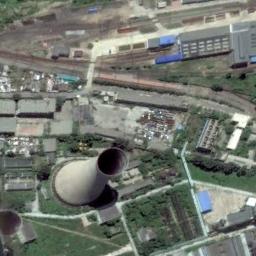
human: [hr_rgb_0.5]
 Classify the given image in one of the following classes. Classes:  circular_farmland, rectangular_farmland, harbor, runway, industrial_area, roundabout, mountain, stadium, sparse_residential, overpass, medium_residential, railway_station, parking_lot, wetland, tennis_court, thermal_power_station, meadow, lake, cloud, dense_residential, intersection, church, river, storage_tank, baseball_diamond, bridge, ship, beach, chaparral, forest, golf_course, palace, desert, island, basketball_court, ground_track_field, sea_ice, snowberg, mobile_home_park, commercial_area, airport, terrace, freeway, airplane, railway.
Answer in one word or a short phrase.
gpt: thermal_power_station